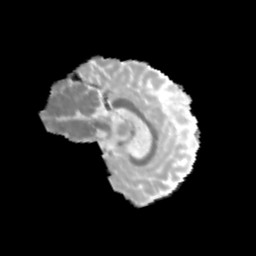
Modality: MD
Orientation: sagittal
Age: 12
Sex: female
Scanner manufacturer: siemens
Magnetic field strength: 3 T
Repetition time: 3.8 s
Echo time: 0.07 s